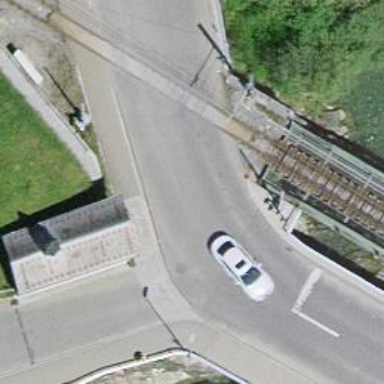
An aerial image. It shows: Narrow-gauge railway bridge with electrified contact lines and one track.